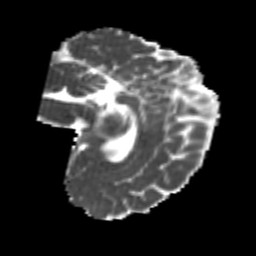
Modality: MD
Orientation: sagittal
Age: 22
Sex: female
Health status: healthy
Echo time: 0.074 s